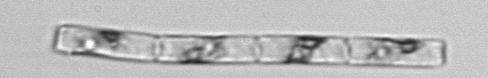
Label: Guinardia_delicatula